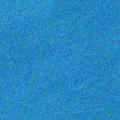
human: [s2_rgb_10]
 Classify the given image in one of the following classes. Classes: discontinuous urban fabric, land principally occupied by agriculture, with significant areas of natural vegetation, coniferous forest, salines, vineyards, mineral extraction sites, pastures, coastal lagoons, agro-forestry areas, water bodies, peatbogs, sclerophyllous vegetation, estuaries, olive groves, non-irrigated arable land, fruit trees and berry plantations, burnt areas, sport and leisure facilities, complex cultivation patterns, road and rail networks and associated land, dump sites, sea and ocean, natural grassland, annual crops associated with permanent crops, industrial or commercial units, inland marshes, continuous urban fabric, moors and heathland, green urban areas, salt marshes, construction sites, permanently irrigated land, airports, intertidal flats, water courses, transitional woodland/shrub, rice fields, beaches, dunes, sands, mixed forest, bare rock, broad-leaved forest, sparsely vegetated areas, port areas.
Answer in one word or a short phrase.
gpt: sea and ocean